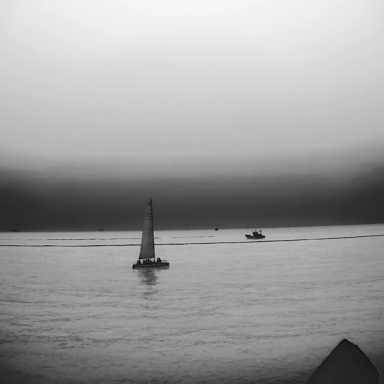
There is a bulk_carrier in the infrared image.